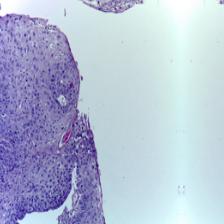
Diagnosis: OSCC